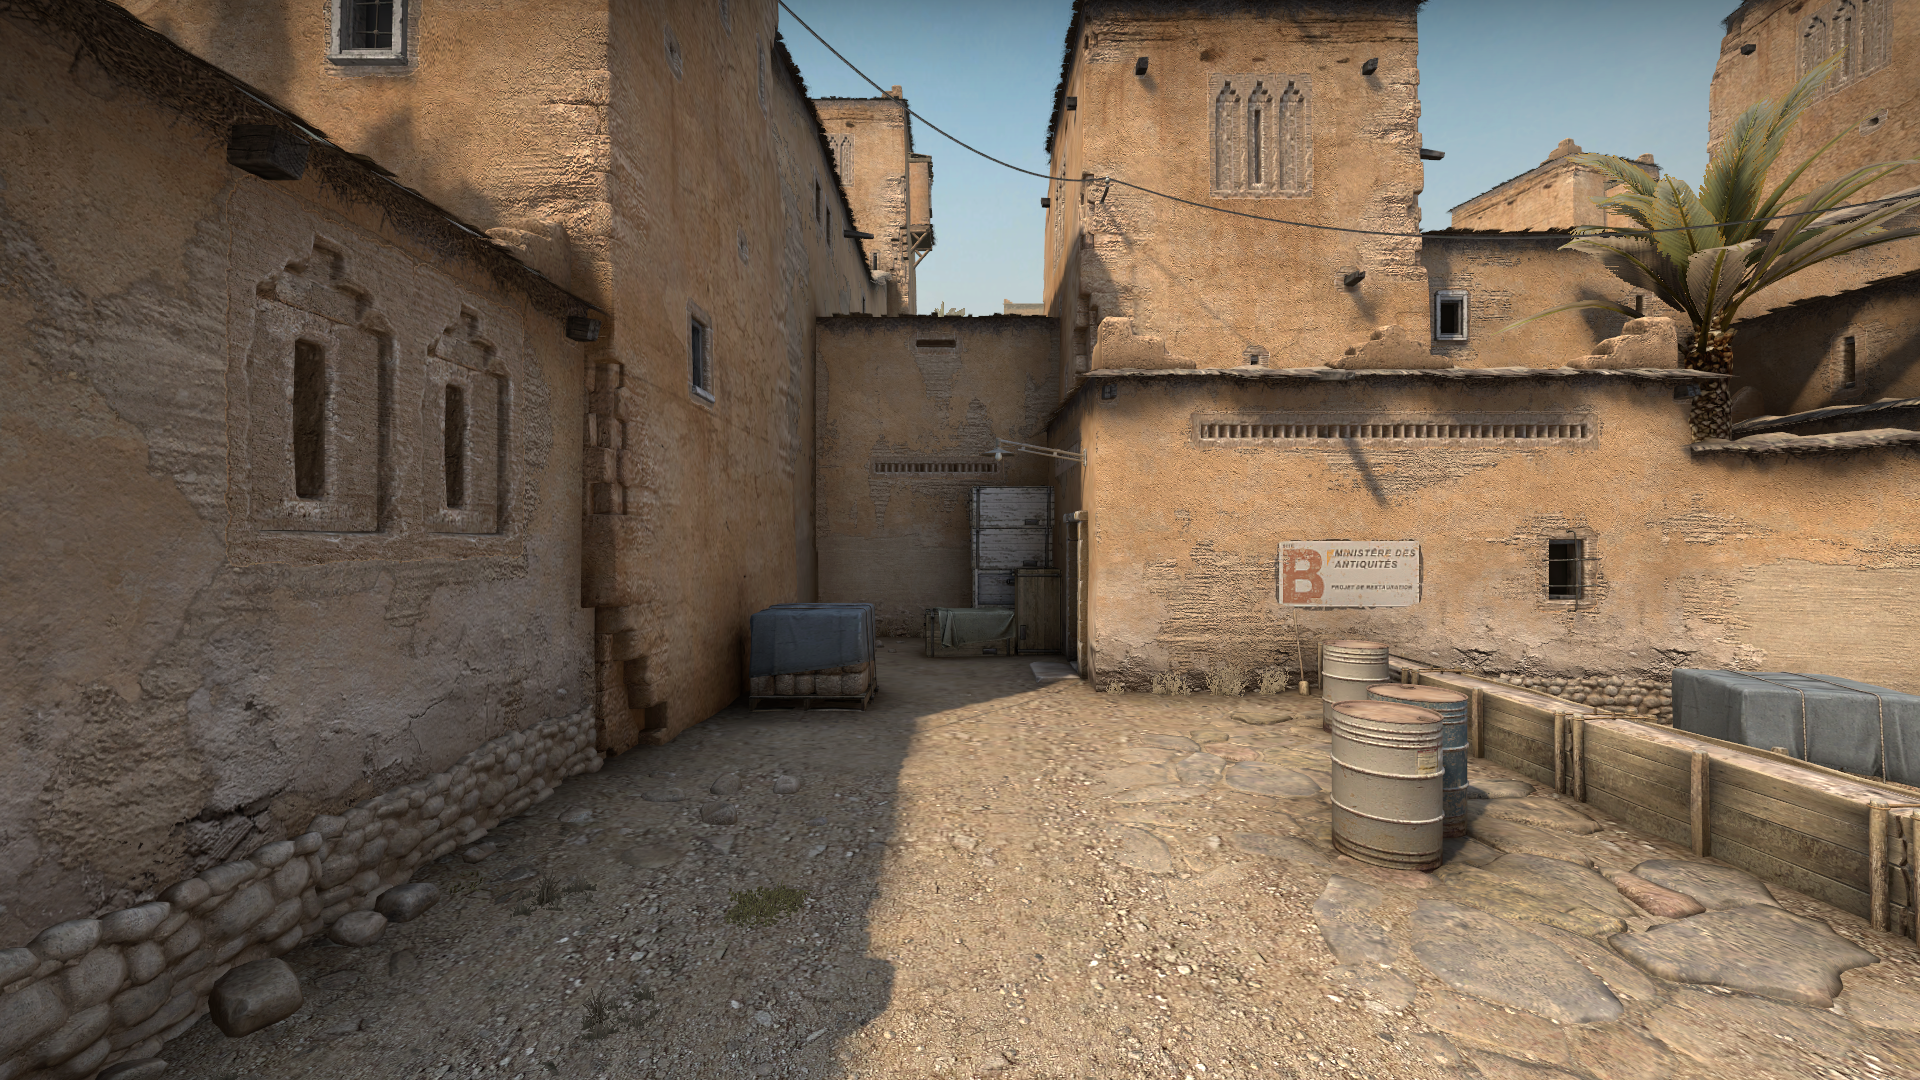
Map: de_dust2